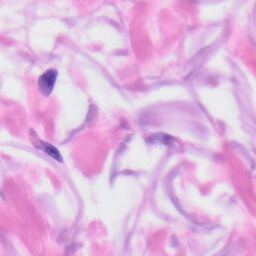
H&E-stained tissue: Skin